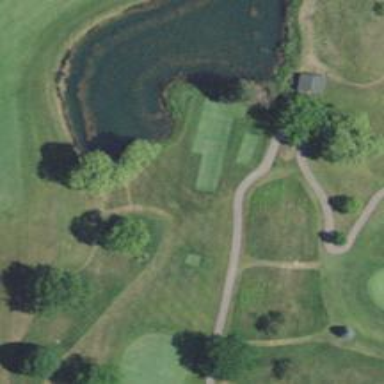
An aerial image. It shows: Path for golf carts.